Interaction volume radius: 10 \u00c5
Interaction volume height: 15 \u00c5
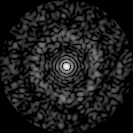
Disorder parameter: 0.8381